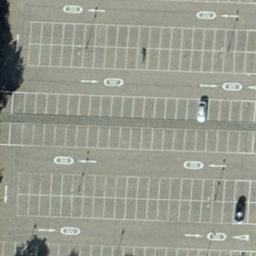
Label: parking_lot